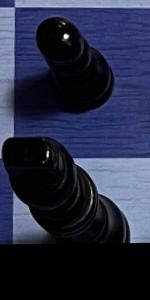
Label: King_Black